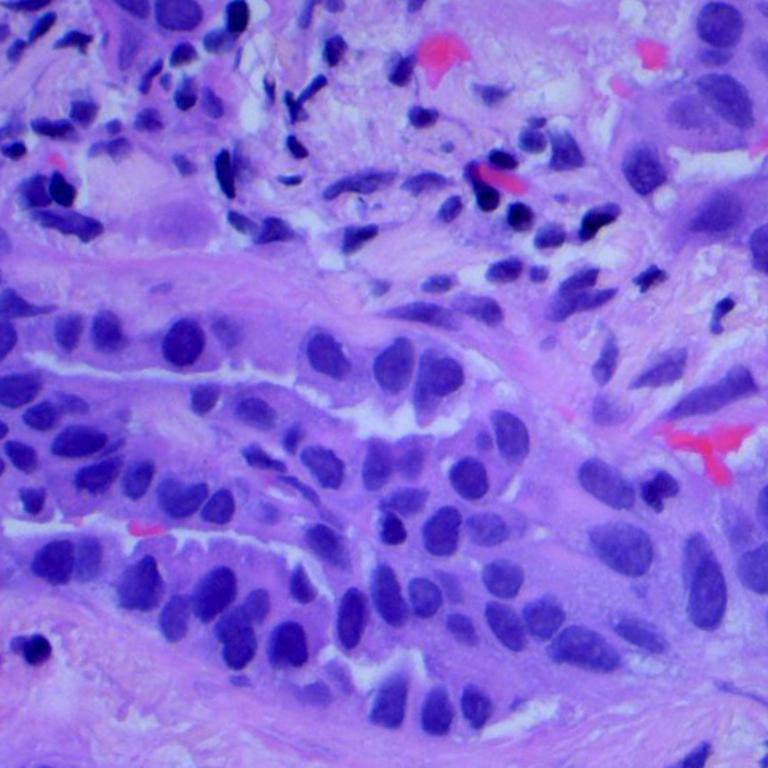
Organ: lung
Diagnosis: adenocarcinomas